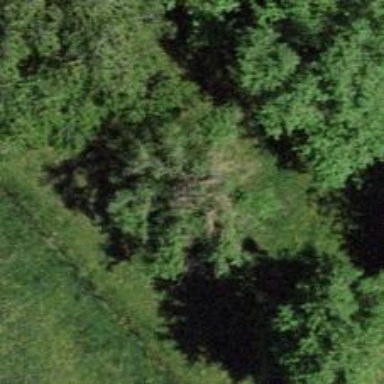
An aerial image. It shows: Beautiful tree in nature.